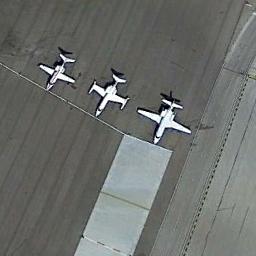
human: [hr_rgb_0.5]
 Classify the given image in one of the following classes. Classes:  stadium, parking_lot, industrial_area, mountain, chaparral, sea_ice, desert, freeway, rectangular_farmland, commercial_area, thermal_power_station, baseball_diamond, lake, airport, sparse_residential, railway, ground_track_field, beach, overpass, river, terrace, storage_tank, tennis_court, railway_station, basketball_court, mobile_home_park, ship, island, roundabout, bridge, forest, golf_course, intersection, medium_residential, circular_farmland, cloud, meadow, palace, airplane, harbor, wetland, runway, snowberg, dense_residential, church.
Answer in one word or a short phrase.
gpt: airplane